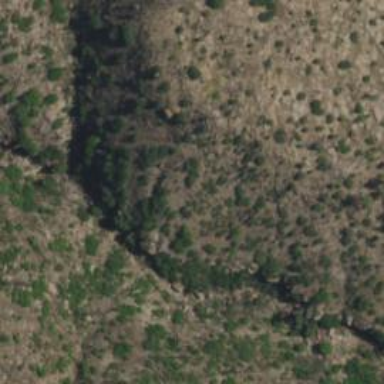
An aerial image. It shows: Natural cliff.